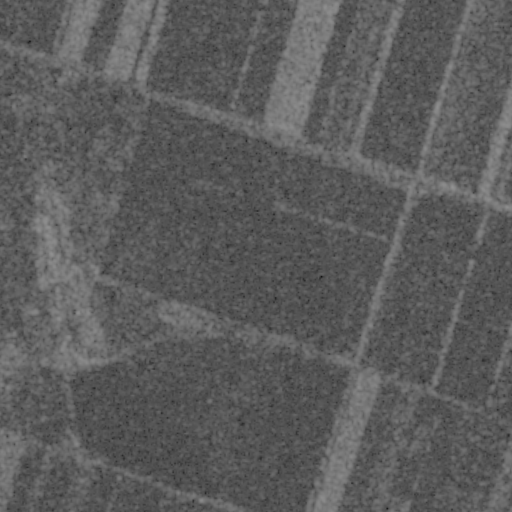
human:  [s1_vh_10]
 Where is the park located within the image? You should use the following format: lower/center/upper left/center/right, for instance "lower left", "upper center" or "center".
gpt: The park is located in the center left of the image.
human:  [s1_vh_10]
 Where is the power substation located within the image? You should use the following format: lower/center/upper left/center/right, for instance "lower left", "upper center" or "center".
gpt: The power substation is located in the upper left of the image.
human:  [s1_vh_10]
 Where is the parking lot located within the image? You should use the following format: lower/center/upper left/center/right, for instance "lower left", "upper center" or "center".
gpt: There is no parking lot in the image.

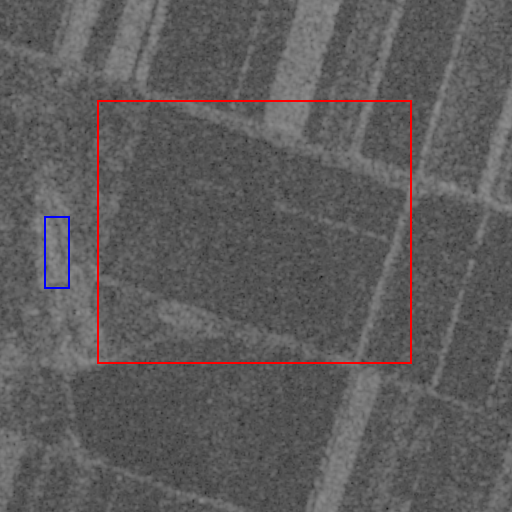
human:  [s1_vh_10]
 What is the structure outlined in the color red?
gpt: The structure outlined in red is a crop field.
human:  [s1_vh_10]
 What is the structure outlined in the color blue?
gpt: The structure outlined in blue is a park.
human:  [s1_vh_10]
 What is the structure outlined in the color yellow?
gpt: There is no yellow outline.